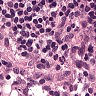
Metastatic tissue present: no